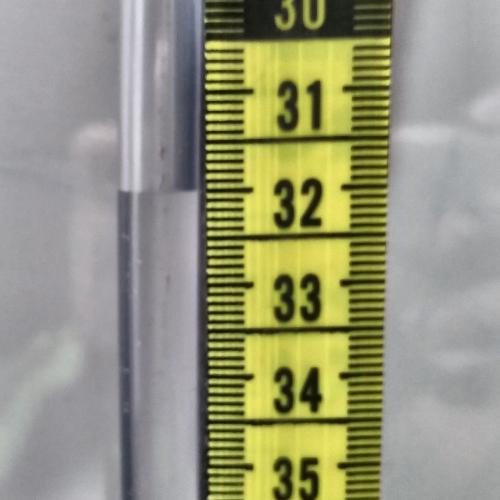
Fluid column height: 32.0 cm